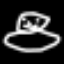
Label: frog